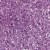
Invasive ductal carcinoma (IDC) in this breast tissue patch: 1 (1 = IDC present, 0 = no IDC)